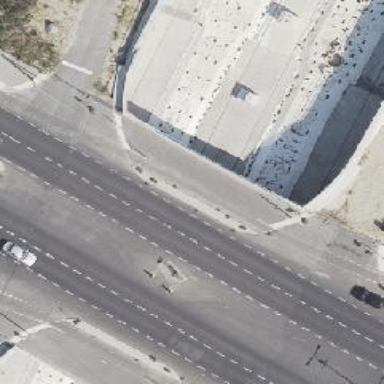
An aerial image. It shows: Bridge with asphalt cycleway track separated by kerb on the left.